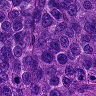
Metastatic tissue present: yes